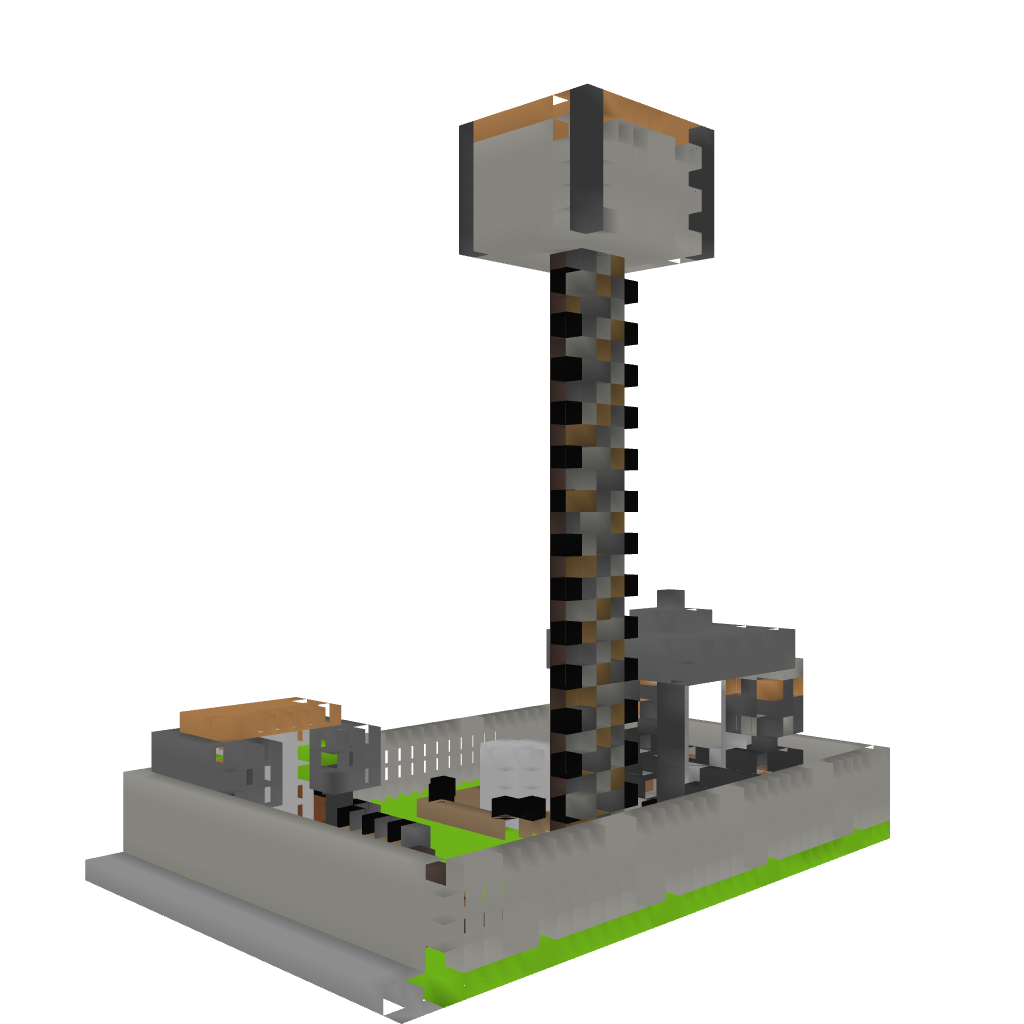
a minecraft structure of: Dream's Garden